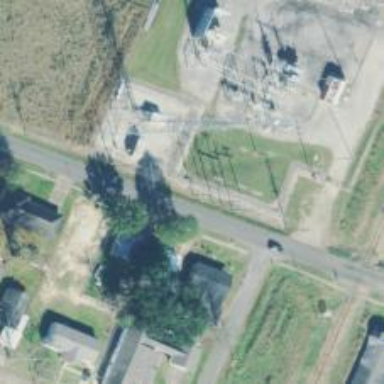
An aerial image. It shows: Power pole.